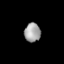
Tissue: lung
Cell type: Endothelial cells
Senescence score: 0.614
Nuclear area (px): 298
Mean DAPI intensity: 162.409